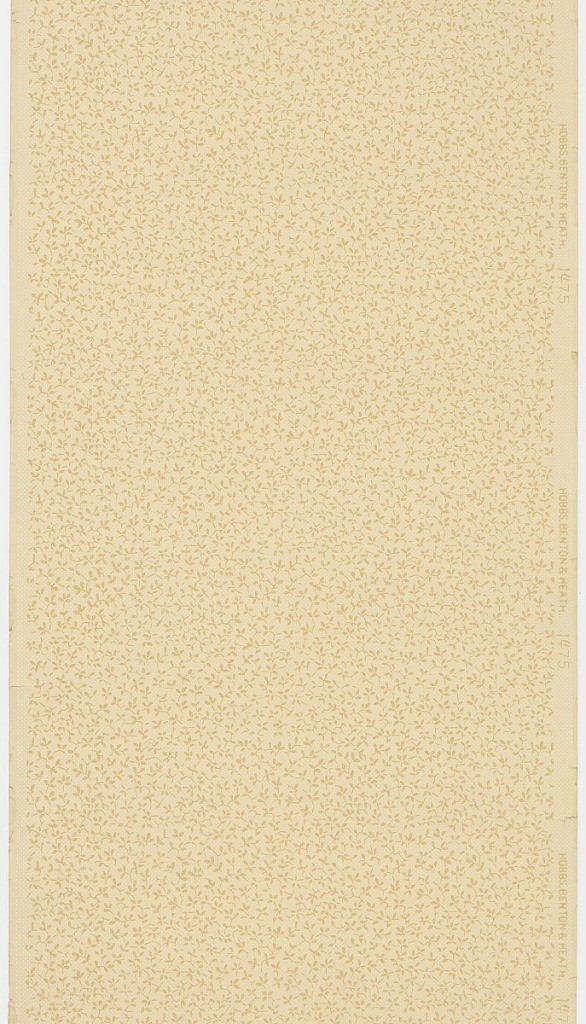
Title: Sidewall
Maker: Hobbs, Benton & Heath, Hoboken, New Jersey
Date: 1905–1915
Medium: Machine-printed paper, liquid mica
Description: Covered in a small tan vining foliate pattern. Background of white and white mica dots. Ground is light yellow beige. Printed in right selvedge: "HOBBS. BENTON & HEATH" "1475"